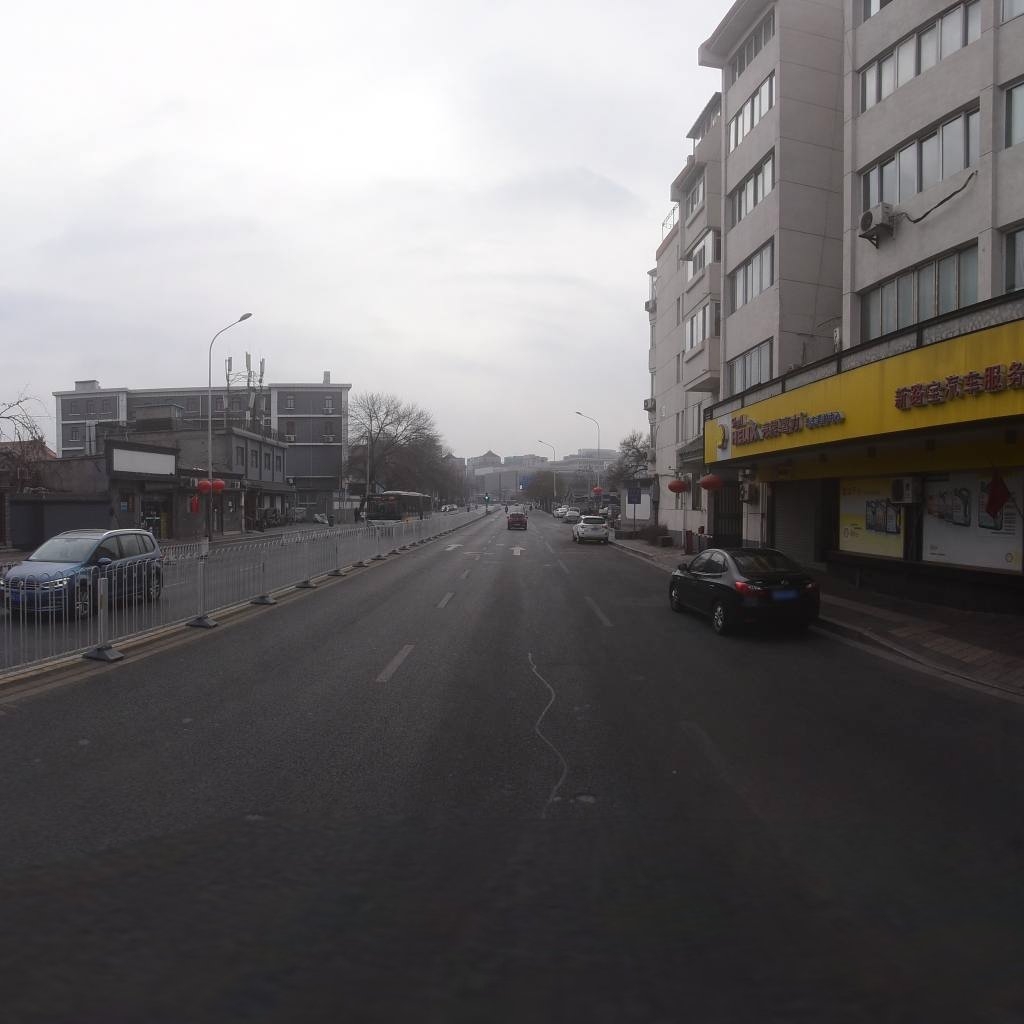
Region: Xicheng
Road damage annotations: pothole, longitudinal patch